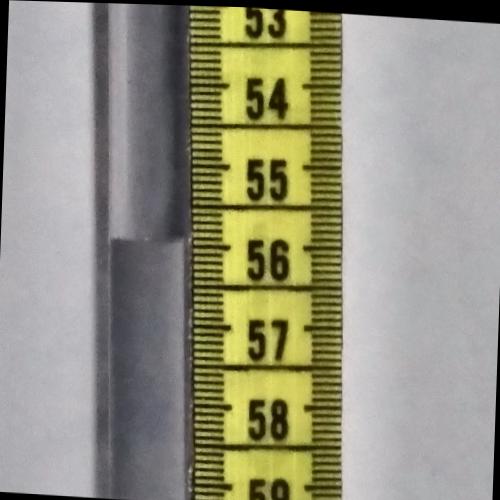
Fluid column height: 55.9 cm